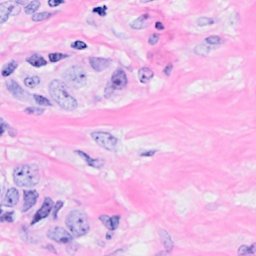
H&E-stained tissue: Breast